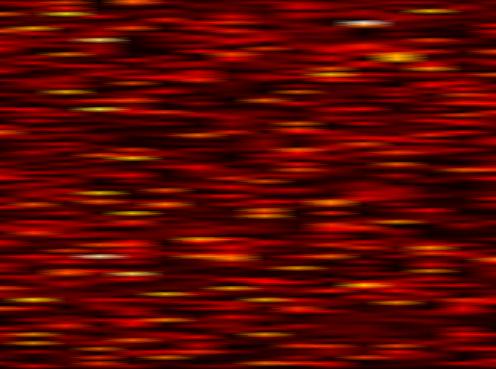
Label: FOFDM